Question: I today added a scrollview to my app. I wanted something like google now cards. It worked, but I want it to be fullscreen, but on the bottom. On the bottom i got a EditText and a Button and i want the scrollview to stop there, so that they are both visible. How can i do that? :s
That's my activity:
'''
<android.support.v4.widget.DrawerLayout
xmlns:android="http://schemas.android.com/apk/res/android"
android:id="@+id/drawer_layout"
android:layout_width="match_parent"
android:layout_height="match_parent" >
<RelativeLayout xmlns:android="http://schemas.android.com/apk/res/android"
android:id="@+id/chat_layout"
android:icon="@drawable/ic_linkrholoorange"
xmlns:tools="http://schemas.android.com/tools"
android:layout_width="match_parent"
android:layout_height="match_parent"
android:paddingLeft="@dimen/activity_horizontal_margin"
android:paddingRight="@dimen/activity_horizontal_margin"
android:paddingTop="@dimen/activity_vertical_margin"
android:paddingBottom="@dimen/activity_vertical_margin"
tools:context=".Chat"
android:text = "Now">
<ScrollView xmlns:android="http://schemas.android.com/apk/res/android"
xmlns:tools="http://schemas.android.com/tools"
android:layout_width="fill_parent"
android:layout_height="fill_parent"
android:fillViewport="true" >
<com.linkr.chat.NowLayout
android:layout_width="match_parent"
android:layout_height="match_parent"
android:background="#e3e3e3"
android:orientation="vertical">
<TextView
android:id="@+id/card"
style="@style/nowCardStyle"
android:layout_width="match_parent"
android:layout_height="100dp"
tools:context=".Chat"
android:layout_alignTop="@+id/linearLayout"
android:layout_alignLeft="@+id/linearLayout"/>
</com.linkr.chat.NowLayout>
</ScrollView>
<LinearLayout
android:layout_width="wrap_content"
android:layout_height="10dp"
android:id="@+id/linearLayout">
<EditText
android:layout_width="wrap_content"
android:layout_height="wrap_content"
android:inputType="textMultiLine"
android:ems="10"
android:id="@+id/chatTextArea"
android:layout_alignTop="@+id/sendButton"
android:layout_toLeftOf="@+id/sendButton"
android:layout_alignBottom="@+id/sendButton"
android:layout_alignLeft="@+id/scrollView"
android:enabled="false"
android:focusable="false"
android:hint="What's on your mind..."
android:visibility="visible"/>
<Button
android:layout_width="wrap_content"
android:layout_height="wrap_content"
android:id="@+id/sendButton"
android:gravity="bottom"
android:background="@drawable/social_send_now"
android:onClick="sendMethod"
android:layout_alignBottom="@+id/scrollView"
android:layout_alignRight="@+id/scrollView"/>
</LinearLayout>
</RelativeLayout>
<!-- The navigation drawer -->
<!--<ImageView
android:id="@+id/drawerimage"
android:layout_width="320dp"
android:layout_height="100dp"
android:layout_gravity="start"
android:background="@drawable/desert"
android:choiceMode="singleChoice"></ImageView>-->
<ListView
android:id="@+id/drawer"
android:layout_width="320dp"
android:layout_height="match_parent"
android:background="#F3F3F4"
android:layout_gravity="start"
android:choiceMode="singleChoice"
android:hint="What's on your mind?"
android:divider="@android:color/darker_gray"
android:dividerHeight="1dp" ></ListView>
</android.support.v4.widget.DrawerLayout>
'''

I hope you can help me
Thanks a lot!
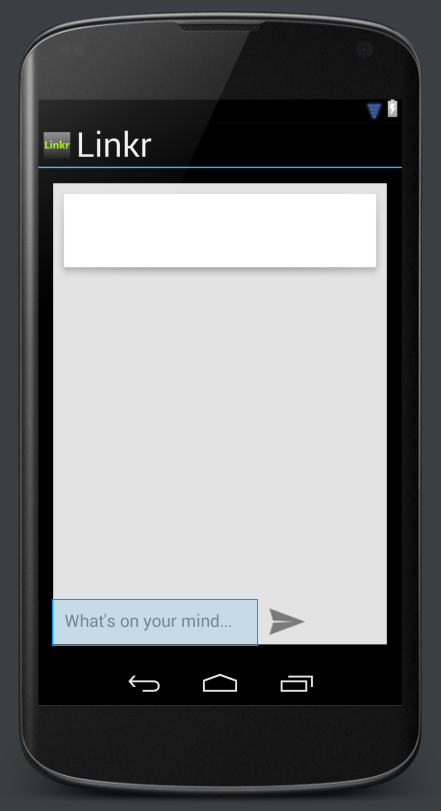
Answer: You haven't said what is happening so its hard to say what the problem is. However, yo make this the way it sounds you want I would suggest adding the property
'''
android:layout_alignParentBottom="true"
'''
to your 'LineareLayout' with the 'EditText' and the 'Button'. See if that works. Something like
'''
<LinearLayout
android:layout_width="wrap_content"
android:layout_height="10dp"
android:id="@+id/linearLayout"
android:layout_alignParentBottom="true"> <!-- Add this line here -->
'''
The parent of your 'EditText' and 'Button' is a 'LinearLayout' but they have properties such as these
'''
android:layout_alignTop="@+id/sendButton"
android:layout_toLeftOf="@+id/sendButton"
android:layout_alignBottom="@+id/sendButton"
android:layout_alignLeft="@+id/scrollView"
'''
but these are properties of a 'RelativeLayout' so they won't have any effect, at least not any wanted effect, on 'View's whos parent is a 'LinearLayout'.
See <URL> for the properties that each 'ViewGroup' has.